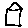
Label: house